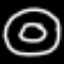
Label: donut